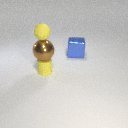
small yellow rubber cylinder below small yellow rubber sphere